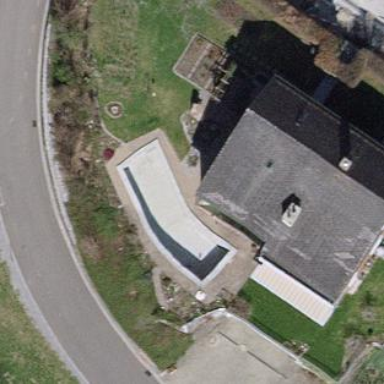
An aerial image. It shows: Swimming pool located in leisure land.